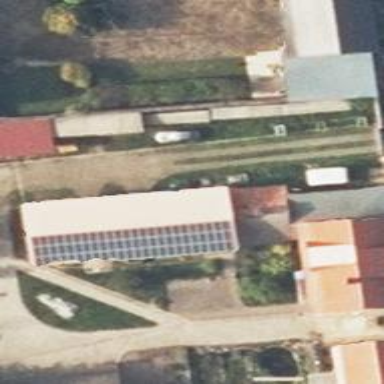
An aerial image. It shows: Solar photovoltaic panel generator producing electricity in small installation.